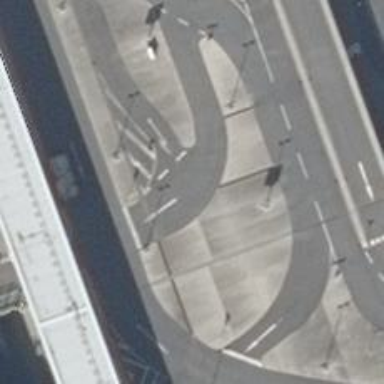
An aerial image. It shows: Parking aisle road on asphalt bridge.